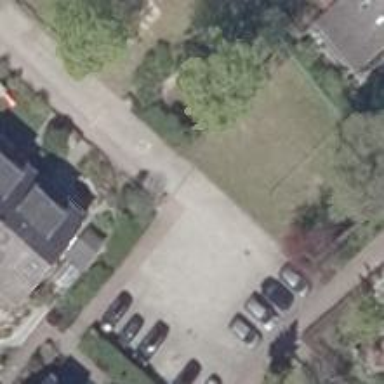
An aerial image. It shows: Alley classified as service road.